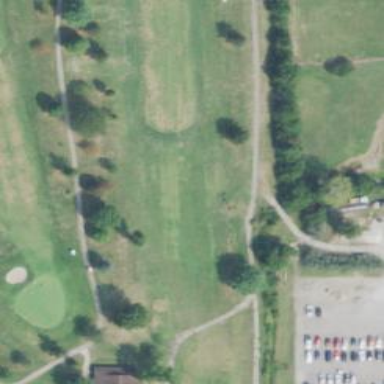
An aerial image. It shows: Golf hole.